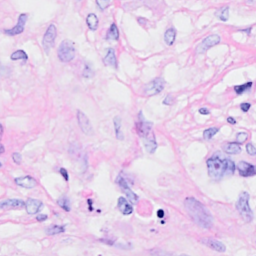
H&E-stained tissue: Breast